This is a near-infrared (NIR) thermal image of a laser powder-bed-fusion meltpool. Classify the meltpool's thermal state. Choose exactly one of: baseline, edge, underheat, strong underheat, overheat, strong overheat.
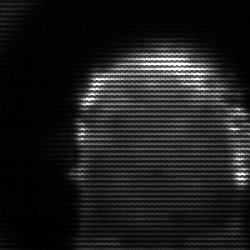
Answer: baseline